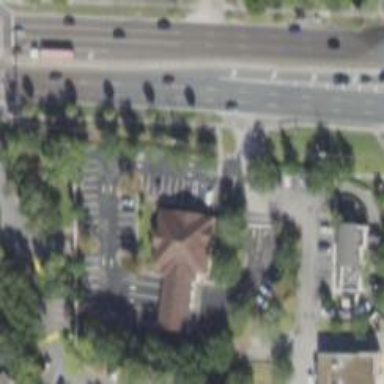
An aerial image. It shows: Parking space.